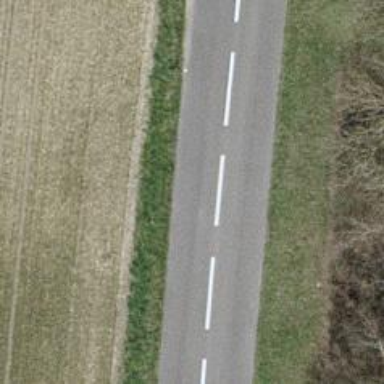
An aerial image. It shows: Tertiary road.